Fundus camera: zeiss
Shooting center: fovea
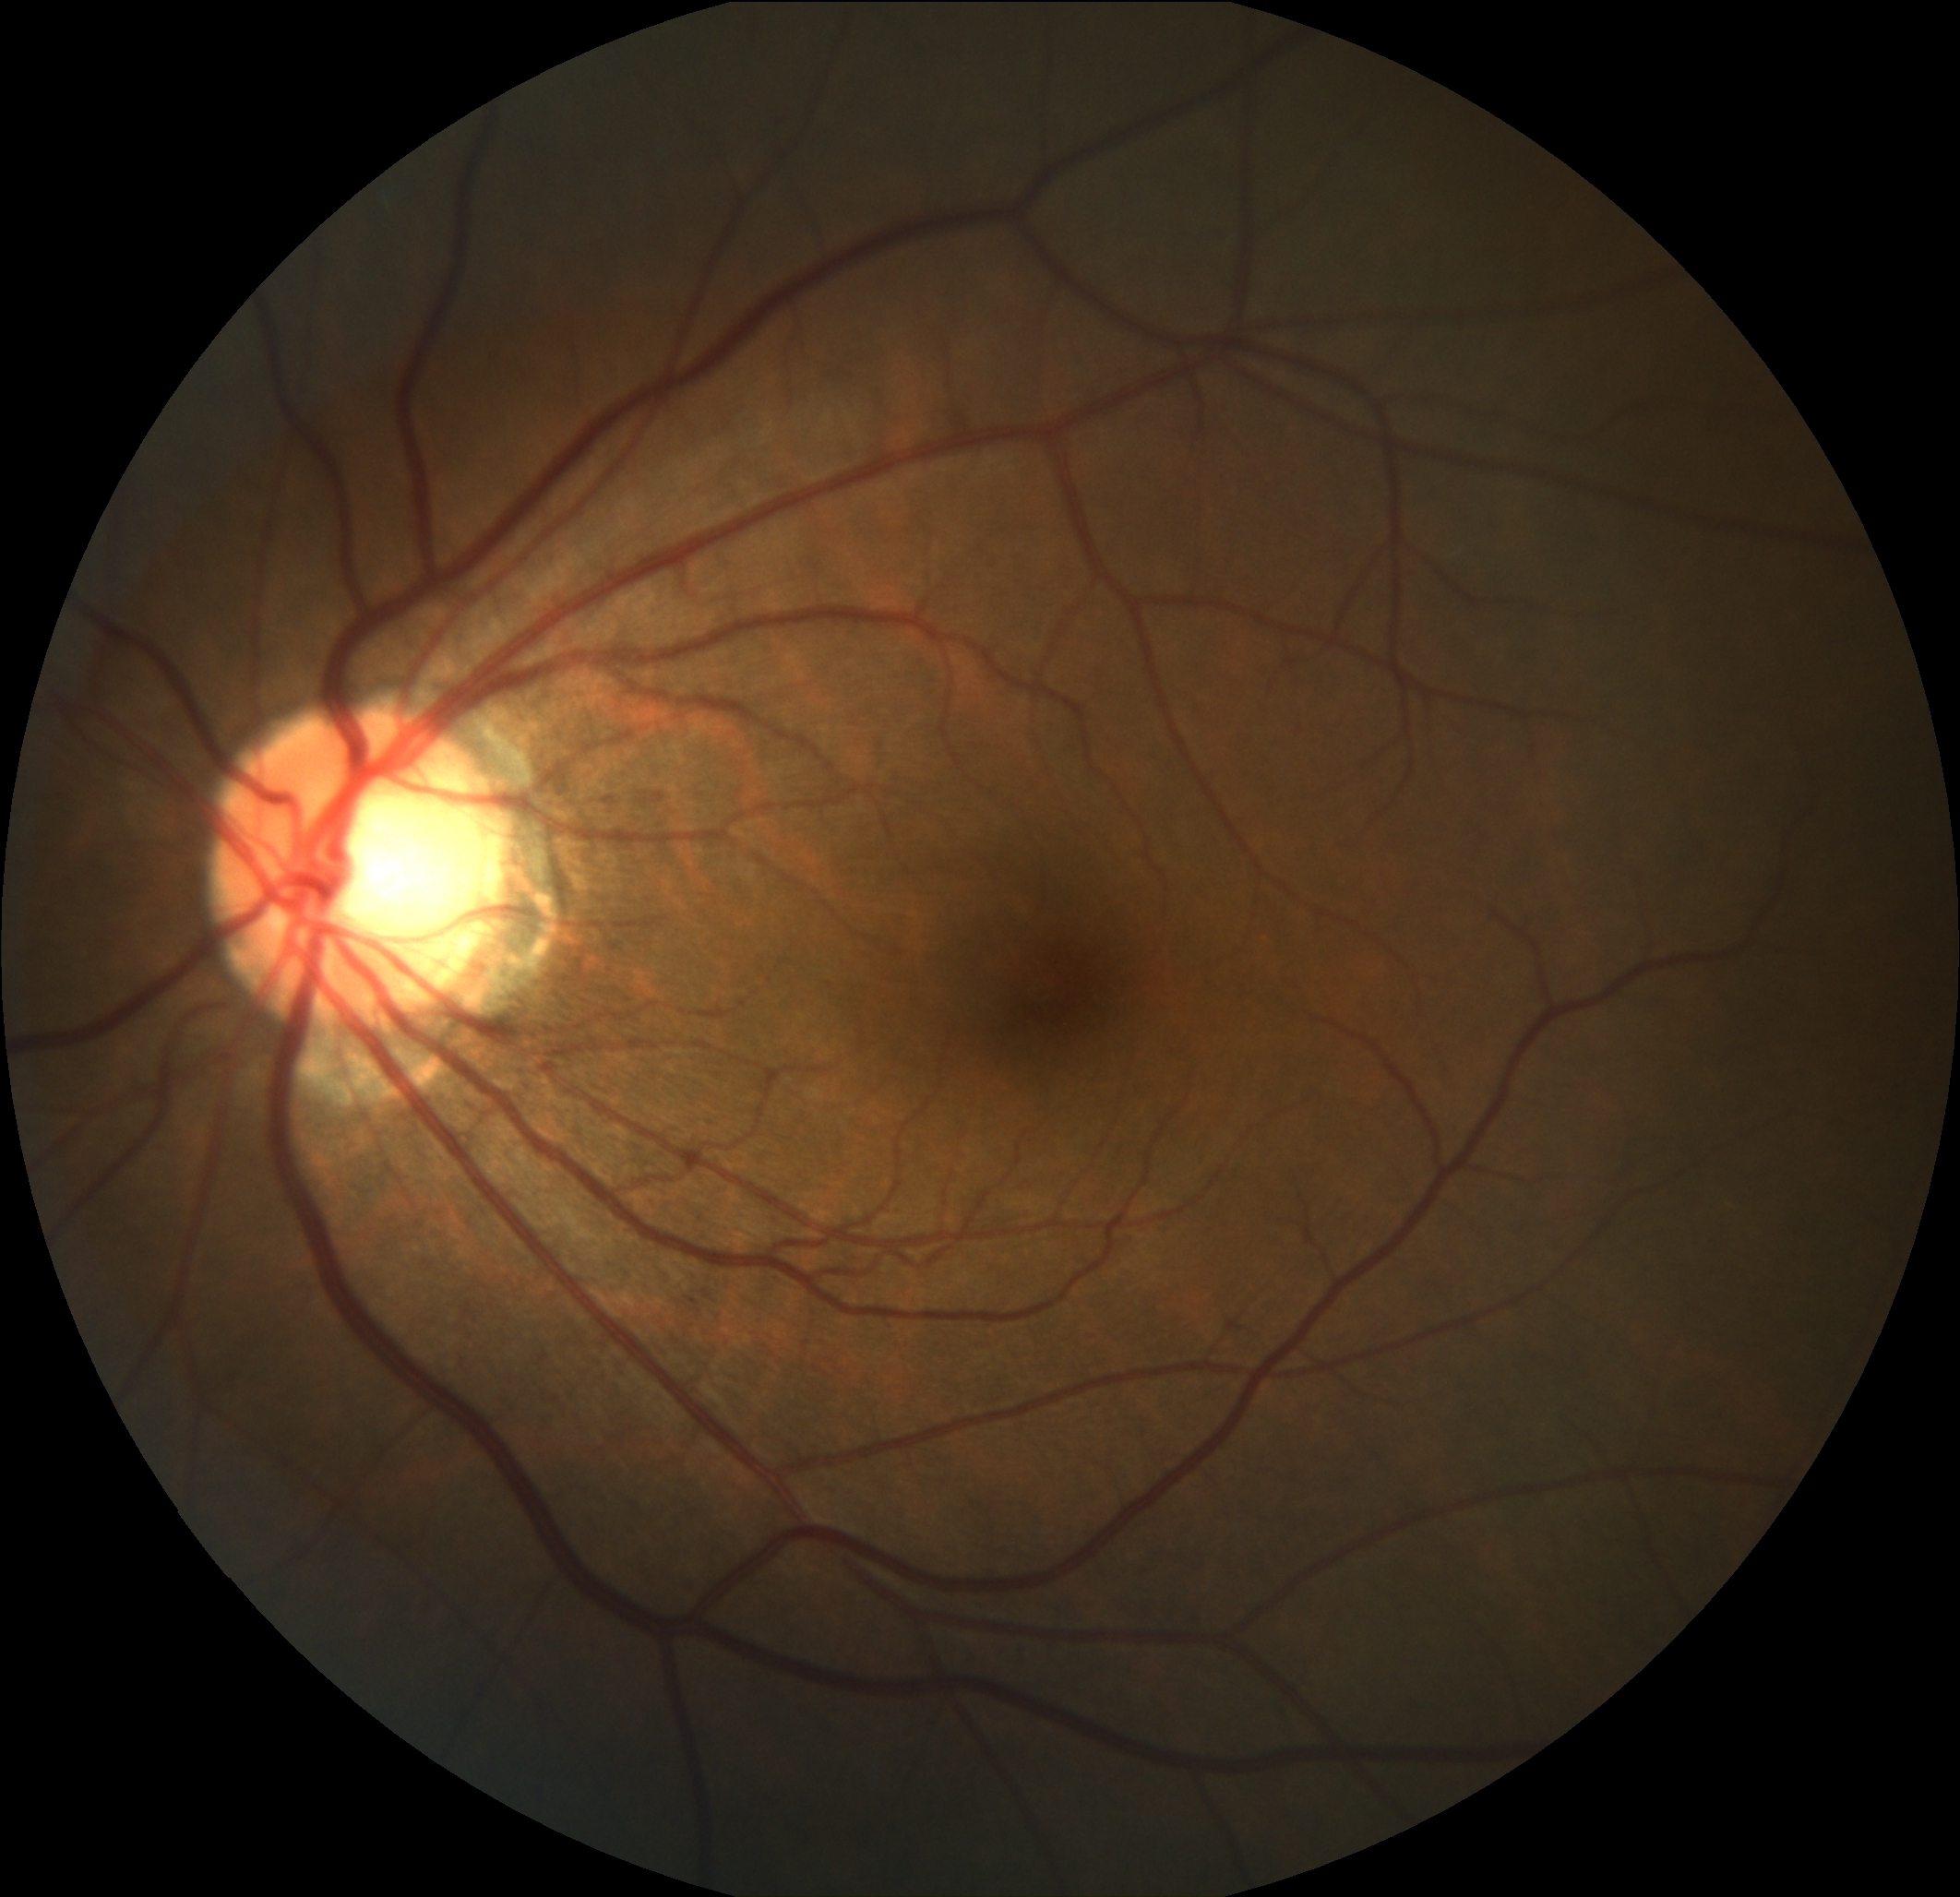
Pathologic myopia: no
Patchy retinal atrophy: present
Retinal detachment: absent